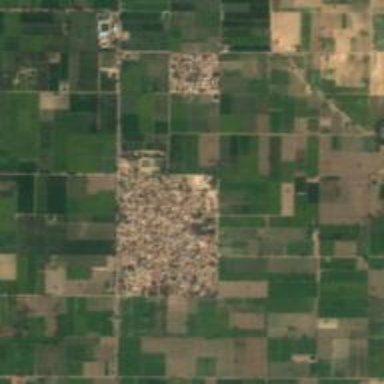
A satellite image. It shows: Village.